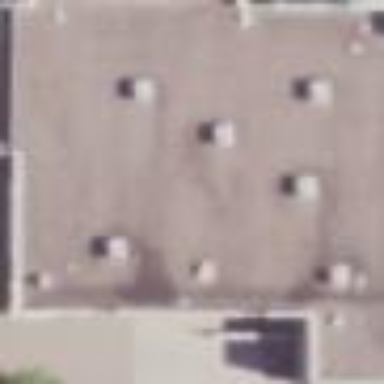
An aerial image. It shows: Commercial building.